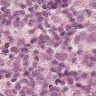
Metastatic tissue present: yes